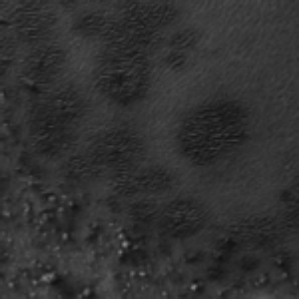
Label: frost